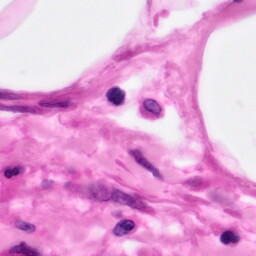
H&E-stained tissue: Pancreatic